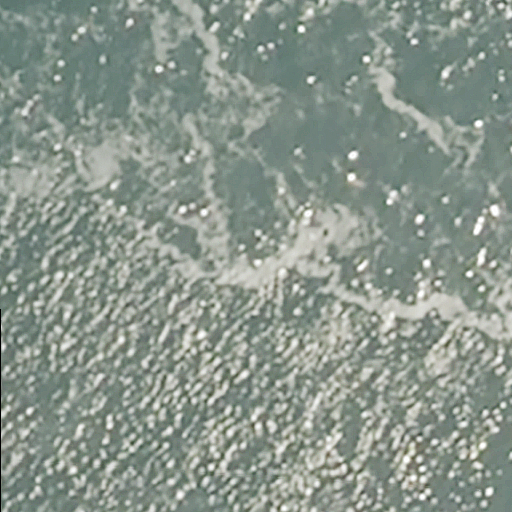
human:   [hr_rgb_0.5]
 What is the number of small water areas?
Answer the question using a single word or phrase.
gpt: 0

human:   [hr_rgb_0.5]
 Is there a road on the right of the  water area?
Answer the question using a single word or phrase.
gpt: yes

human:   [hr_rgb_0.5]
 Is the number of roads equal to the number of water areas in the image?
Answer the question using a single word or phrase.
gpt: yes

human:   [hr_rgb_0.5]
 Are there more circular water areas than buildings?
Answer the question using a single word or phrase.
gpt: no

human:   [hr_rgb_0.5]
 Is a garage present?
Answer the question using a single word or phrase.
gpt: no

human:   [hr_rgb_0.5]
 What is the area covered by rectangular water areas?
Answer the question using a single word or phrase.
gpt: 10603m2

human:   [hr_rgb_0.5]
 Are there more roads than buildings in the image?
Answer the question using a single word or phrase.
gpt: yes

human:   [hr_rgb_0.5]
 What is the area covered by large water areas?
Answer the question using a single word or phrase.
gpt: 10603m2

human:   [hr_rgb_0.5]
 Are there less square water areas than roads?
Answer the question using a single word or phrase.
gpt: yes

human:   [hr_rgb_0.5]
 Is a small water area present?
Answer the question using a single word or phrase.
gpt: no

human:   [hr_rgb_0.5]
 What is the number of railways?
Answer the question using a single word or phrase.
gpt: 0

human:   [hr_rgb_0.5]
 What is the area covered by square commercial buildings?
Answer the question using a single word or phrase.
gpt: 0m2

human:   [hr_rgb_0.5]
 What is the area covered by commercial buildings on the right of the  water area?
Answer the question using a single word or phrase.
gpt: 0m2

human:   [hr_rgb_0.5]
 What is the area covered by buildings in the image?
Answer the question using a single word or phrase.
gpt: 0m2

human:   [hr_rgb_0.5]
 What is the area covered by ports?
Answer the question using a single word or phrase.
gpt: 0m2

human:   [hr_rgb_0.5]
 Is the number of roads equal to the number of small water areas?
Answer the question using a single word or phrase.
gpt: no

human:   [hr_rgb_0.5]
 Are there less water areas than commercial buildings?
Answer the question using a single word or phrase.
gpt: no

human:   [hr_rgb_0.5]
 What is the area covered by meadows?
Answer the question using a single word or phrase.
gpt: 0m2

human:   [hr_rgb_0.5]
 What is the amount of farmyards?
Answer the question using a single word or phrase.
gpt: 0

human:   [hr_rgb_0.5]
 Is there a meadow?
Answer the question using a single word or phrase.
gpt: no

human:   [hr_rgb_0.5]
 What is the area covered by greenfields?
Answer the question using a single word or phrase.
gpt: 0m2

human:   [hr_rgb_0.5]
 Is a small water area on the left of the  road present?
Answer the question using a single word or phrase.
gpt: no

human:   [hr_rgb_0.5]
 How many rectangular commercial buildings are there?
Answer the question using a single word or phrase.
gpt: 0

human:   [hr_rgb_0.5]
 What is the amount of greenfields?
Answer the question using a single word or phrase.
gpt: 0

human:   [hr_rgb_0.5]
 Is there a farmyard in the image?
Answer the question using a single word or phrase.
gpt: no

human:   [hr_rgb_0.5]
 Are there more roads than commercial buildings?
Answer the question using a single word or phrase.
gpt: yes

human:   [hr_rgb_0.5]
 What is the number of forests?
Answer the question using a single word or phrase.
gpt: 0

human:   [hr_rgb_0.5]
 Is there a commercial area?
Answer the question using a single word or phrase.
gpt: no

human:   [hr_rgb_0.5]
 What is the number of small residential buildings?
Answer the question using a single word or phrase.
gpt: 0

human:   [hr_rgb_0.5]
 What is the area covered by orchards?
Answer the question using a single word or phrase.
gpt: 0m2

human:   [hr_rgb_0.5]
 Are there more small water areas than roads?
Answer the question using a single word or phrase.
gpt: no

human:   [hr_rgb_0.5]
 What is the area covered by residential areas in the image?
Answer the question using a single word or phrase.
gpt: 0m2

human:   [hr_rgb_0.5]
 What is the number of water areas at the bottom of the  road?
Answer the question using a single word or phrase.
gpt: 0

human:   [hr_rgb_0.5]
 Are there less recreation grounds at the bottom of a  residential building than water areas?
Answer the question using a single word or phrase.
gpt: yes

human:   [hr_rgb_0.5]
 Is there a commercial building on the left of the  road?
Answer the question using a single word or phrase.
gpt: no

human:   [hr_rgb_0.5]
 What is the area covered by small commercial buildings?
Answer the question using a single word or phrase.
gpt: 0m2